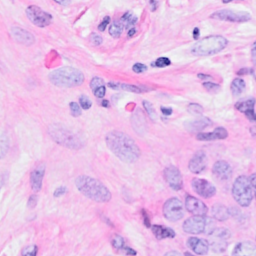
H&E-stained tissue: Breast